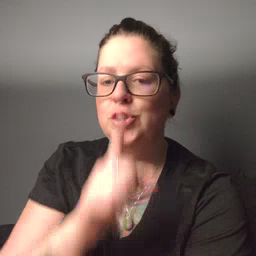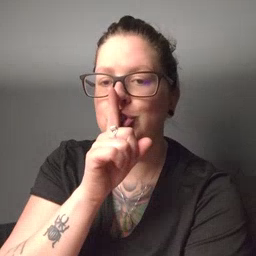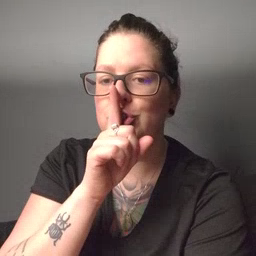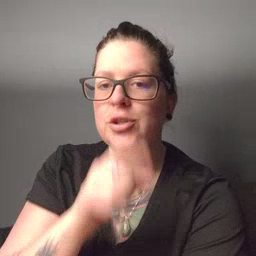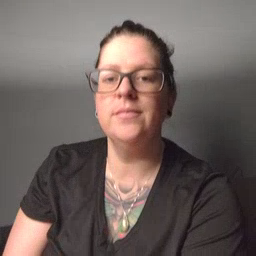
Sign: shhh